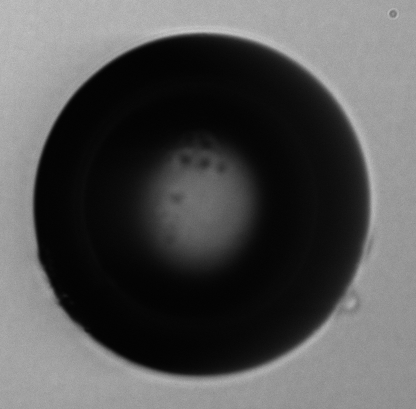
Label: bubble